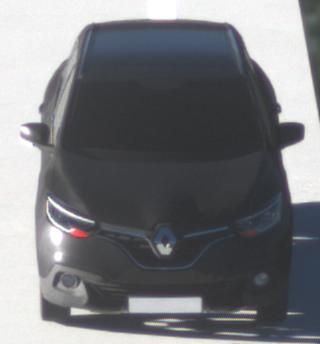
Make: Renault
Model: Kadjar ENERGY TCe 130
Detailed model: Kadjar
Model produced from: 2015/05
Model produced until: 2018/08
Doors: 5
Color: black
Road condition: dry road
Daytime: morning or afternoon
Contrast: high contrast